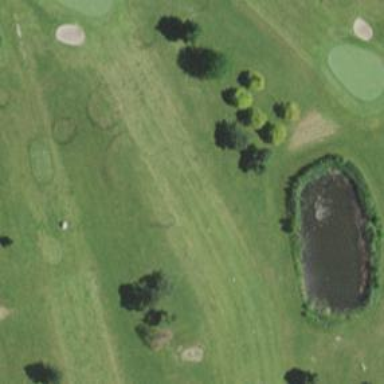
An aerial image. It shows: Golf hole.